Question: I try to run 'curl'from my java application. Here is my code:
'''
ProcessBuilder pb = new ProcessBuilder("curl",
"-T",
""" + tmp_dir + "client-" + node_id + ".war"",
""" + tomcat_url + "/deploy?path=/client" + node_id + "&update=true"");
Process p = pb.start();
'''
yet, it gives the exception:
'''
java.io.IOException: Cannot run program "curl": CreateProcess error=2, The system cannot find the file specified
'''
'curl' is in my System PATH and user PATH, and when I run 'curl' from 'cmd' it works perfectly:

Also, when I give ProcessBuilder absolute path to 'curl' executable, it works, but I don't want to do that since my code should work with 'curl' whatver directory it's installed into
What am I doing wrong?
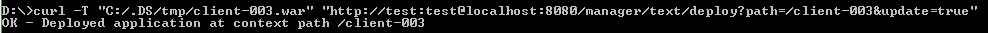
Answer: It is the shell (or command processor) that locates a file among the directories defined in the PATH variable.
Simply starting a subprocess with a path to a command and a list of arguments does not go through the shell, unless you explicitly code it to do so.
If you can't offload the exact position of curl into some system property, you may have to interpret PATH and try all directories and then call with the full pathname.
'''
public static Path findAbsolutePath( String curl ){
String path = System.getenv( "PATH" );
String[] dirs = path.split( ";" );
for( String dir: dirs ){
Path toCurl = Paths.get( dir, curl );
File curlFile = new File( toCurl.toString() );
if( curlFile.canExecute() ) return toCurl;
}
return null;
}
'''
Or call the command processor.